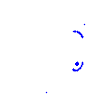
Particle: proton